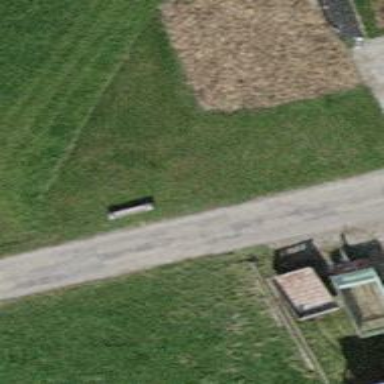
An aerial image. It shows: Brown bench in the vicinity.